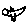
Label: bird